Question: I am trying to create a JS web app with tabs. The speciality of the interface is that the tabs should be as high as the window is and the content should be scrolled if higher than the window. The content is built up from several left floated panels that fill the screen.
I already have part of the solution working but I cannot figure out how to set the .
<URL>
'''
<div class="tabs">
<ul>
<li><a href="#tab1">Tab1</a></li>
</ul>
<div id="tab1">
<div class="container clearfix">
<div class="floated"></div>
<div class="floated"></div>
<div class="floated"></div>
</div>
</div>
'''

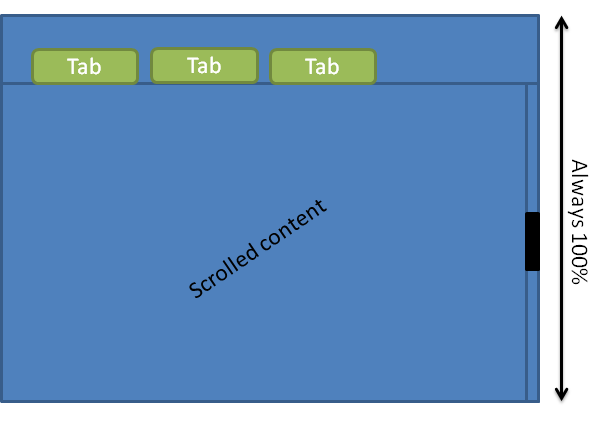
Answer: <URL>
CSS:
'''
html, body {
height: 100%;
}
.tabs {
height: 100%;
'''
}
'''
#tab1 {
height: 100%;
overflow: auto;
}
'''